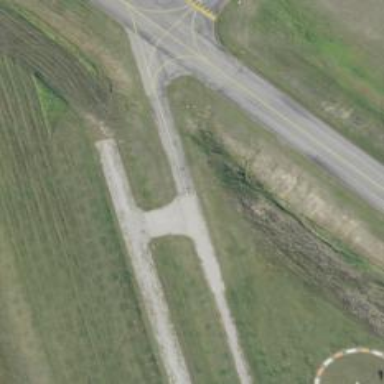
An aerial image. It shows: Asphalt taxiway at the airport.